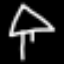
Label: mushroom